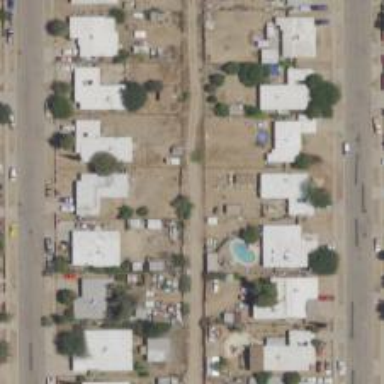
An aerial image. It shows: Alleyway designated as service road.